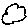
Label: cloud